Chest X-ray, AP view. Patient: 1 years old, sex M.
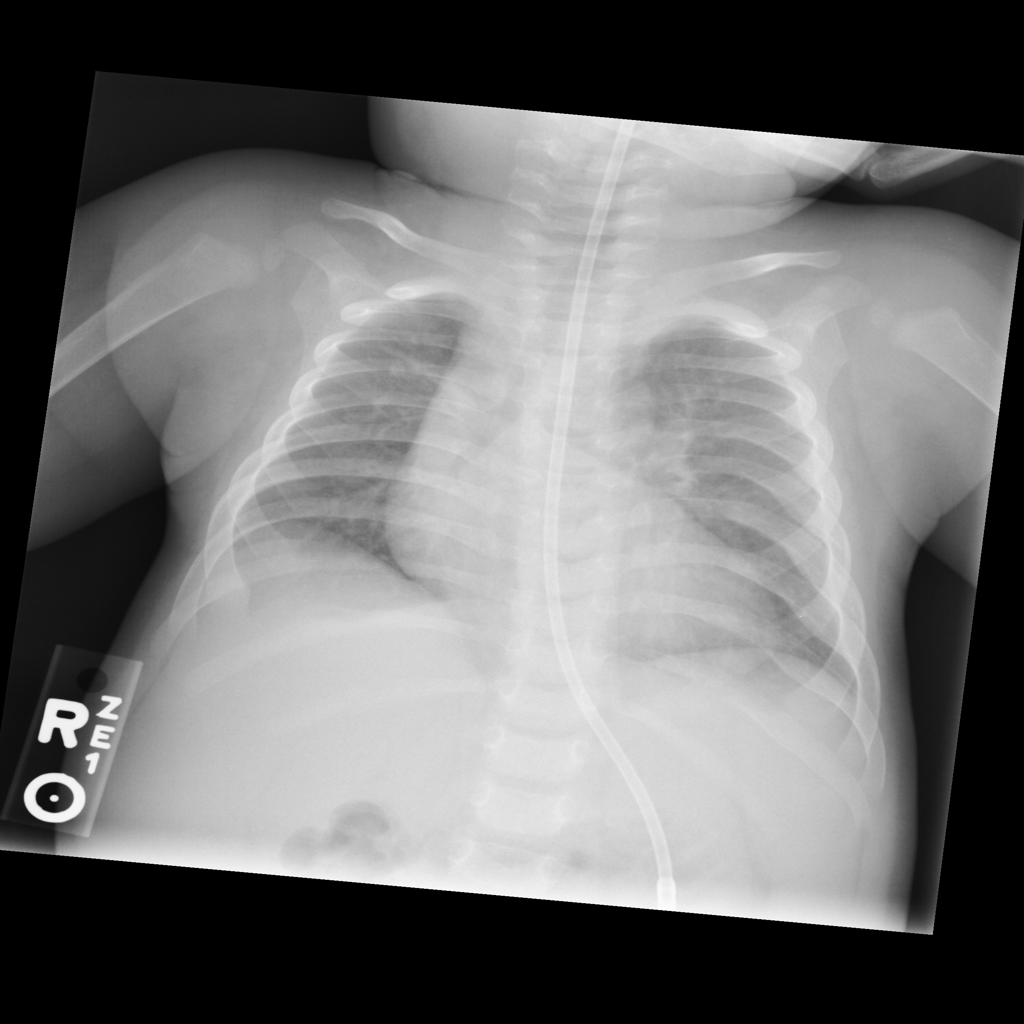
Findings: No Finding